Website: lowes
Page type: address-validator
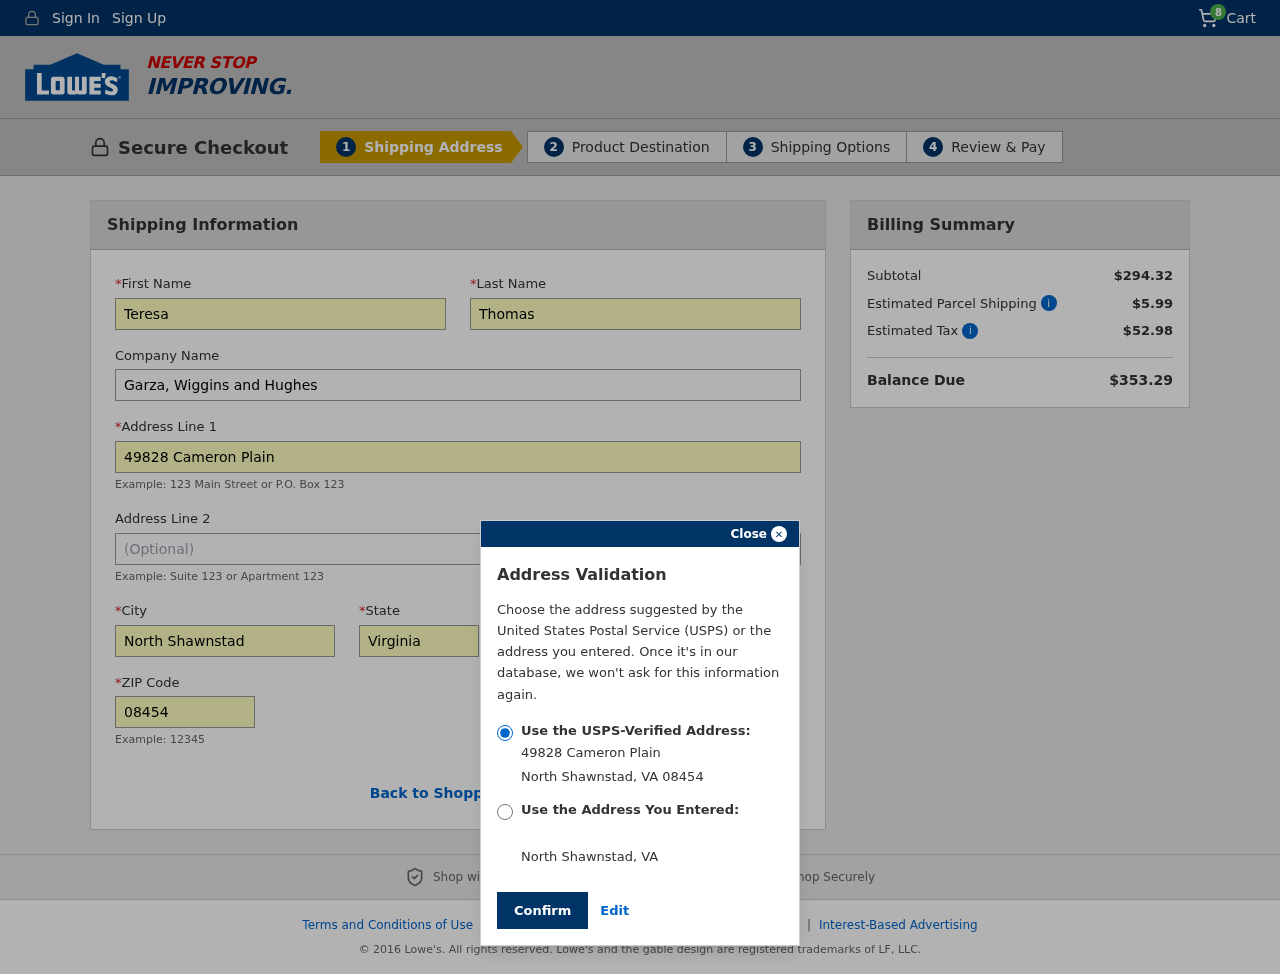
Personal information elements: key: PII_CITY
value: North Shawnstad
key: PII_COMPANY
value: Garza, Wiggins and Hughes
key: PII_FIRSTNAME
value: Teresa
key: PII_LASTNAME
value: Thomas
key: PII_POSTCODE
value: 08454
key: PII_STATE
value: Virginia
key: PII_STATE_ABBR
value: VA
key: PII_STREET
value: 49828 Cameron Plain
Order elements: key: ORDER_NUM_ITEMS
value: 8
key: ORDER_SUBTOTAL
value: $294.32
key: ORDER_SHIPPING_COST
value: $5.99
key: ORDER_TAX
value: $52.98
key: ORDER_TOTAL
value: $353.29